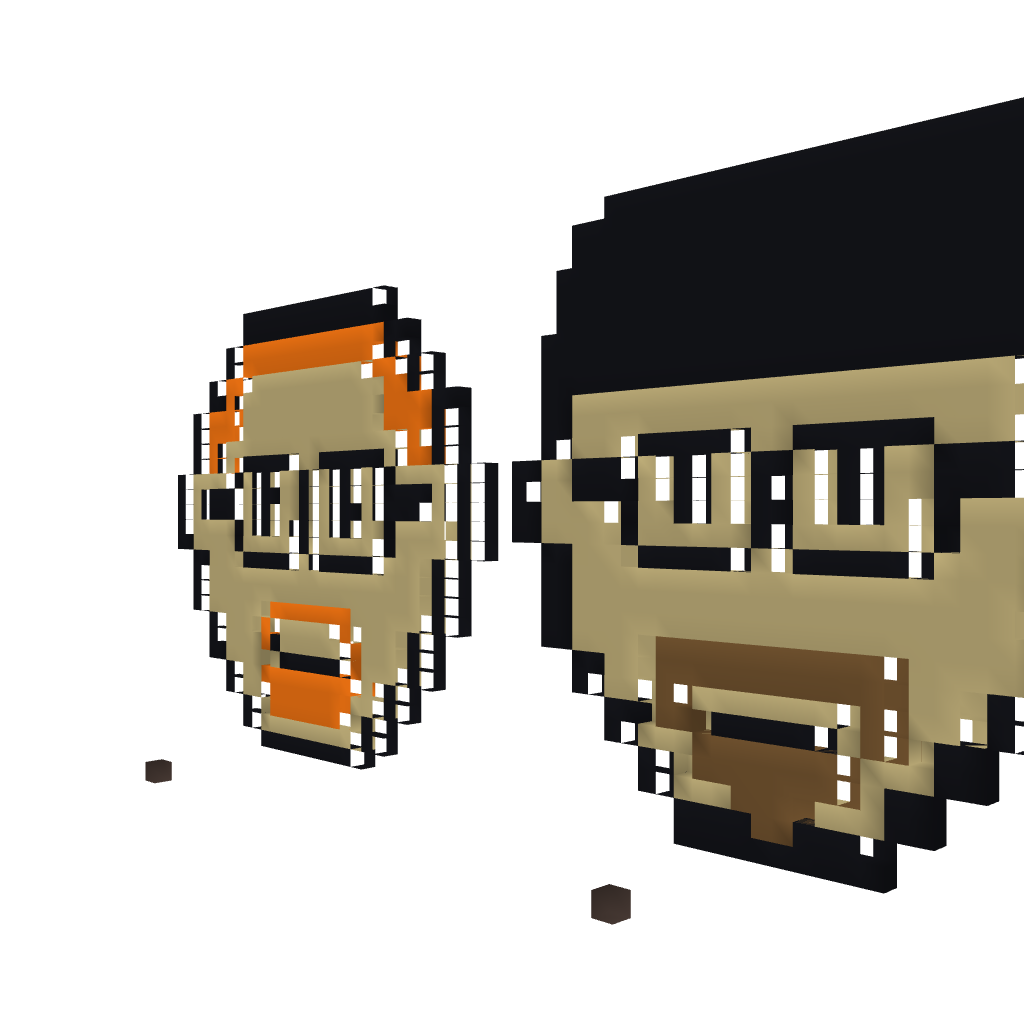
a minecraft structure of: Adam Savage and Jamie Hyneman